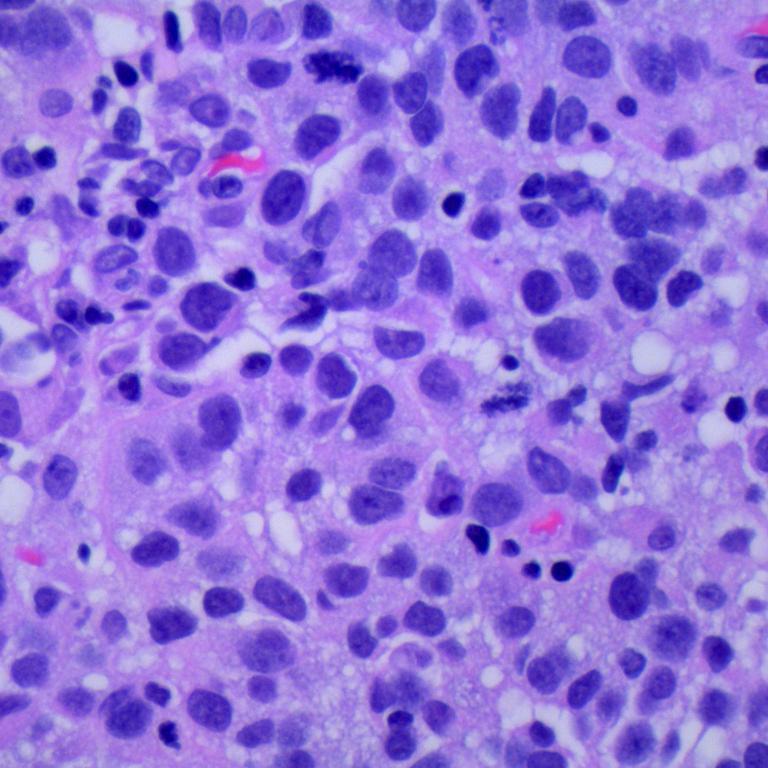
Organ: lung
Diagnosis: squamous carcinomas